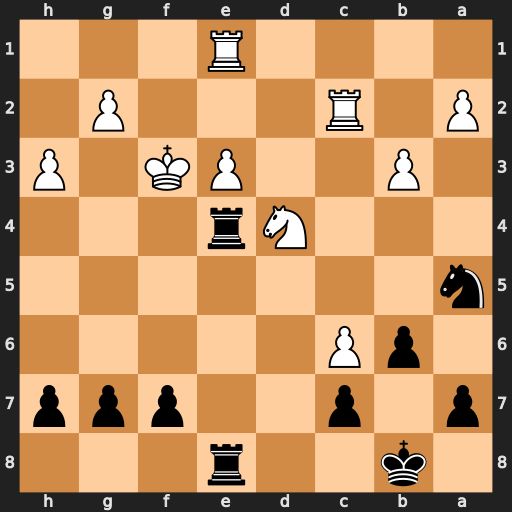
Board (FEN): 1k2r3/p1p2ppp/1pP5/n7/3Nr3/1P2PK1P/P1R3P1/4R3
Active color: b
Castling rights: -
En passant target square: -
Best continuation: Rxd4 exd4 Rxe1